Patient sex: M
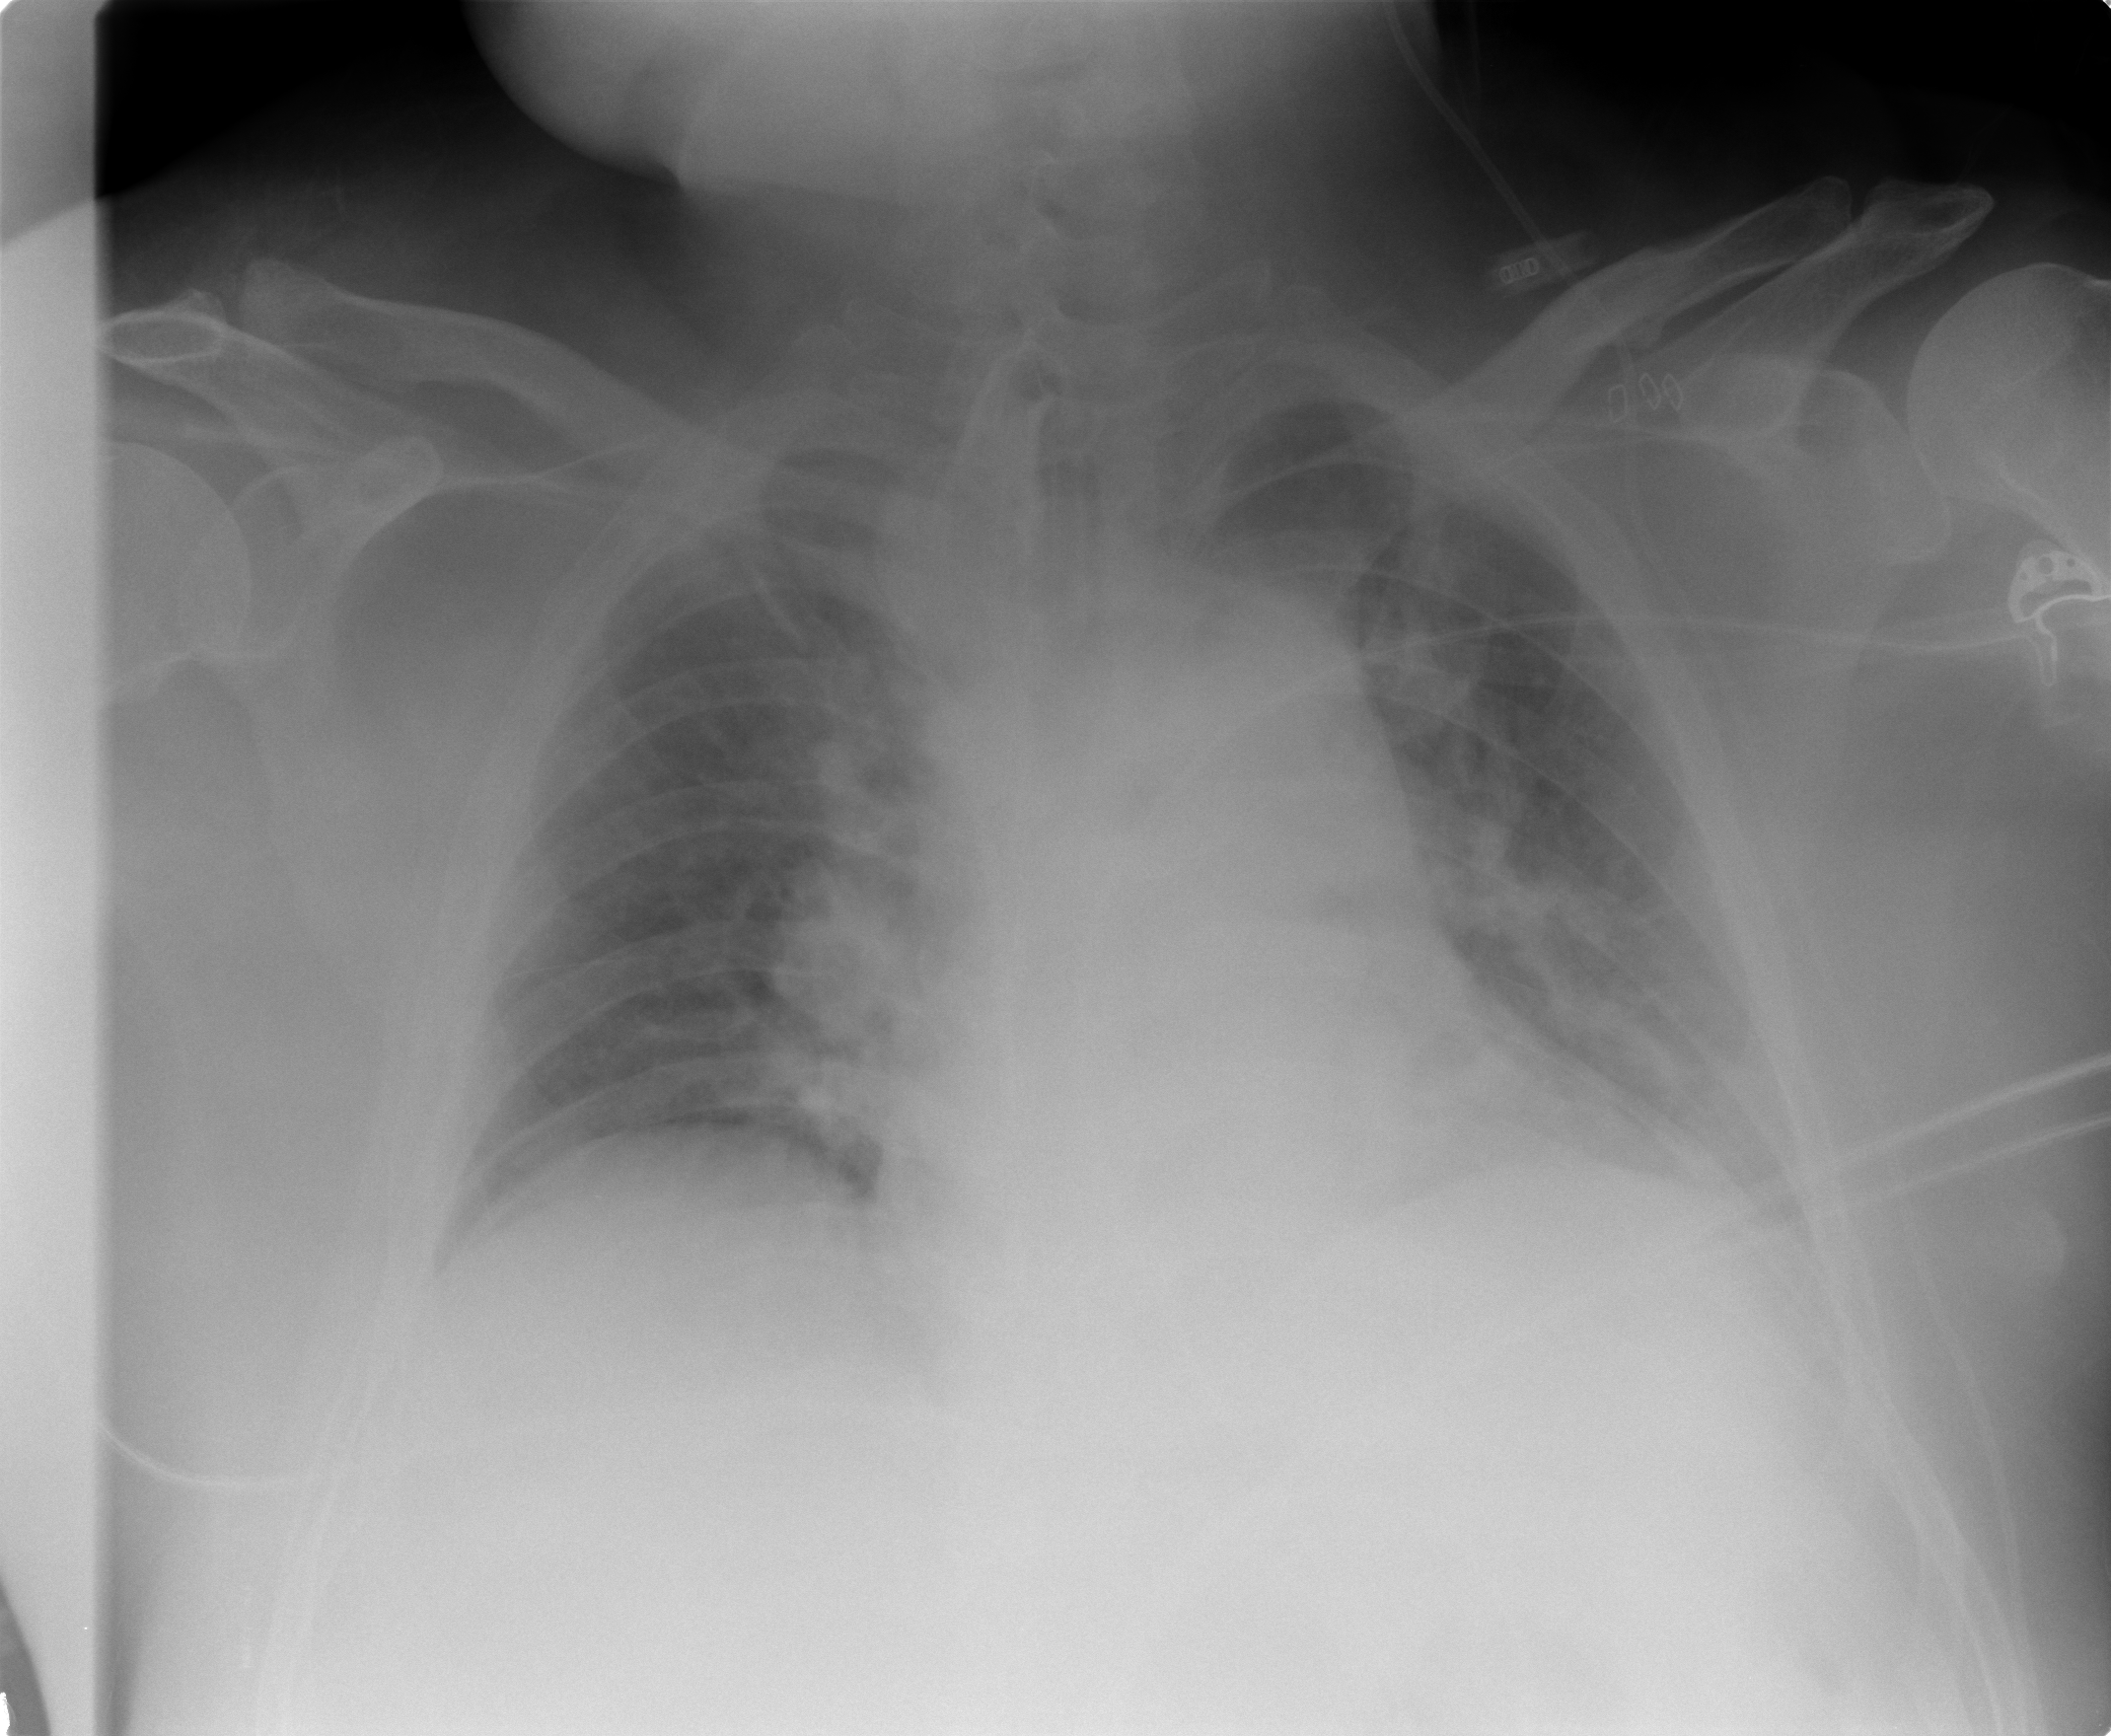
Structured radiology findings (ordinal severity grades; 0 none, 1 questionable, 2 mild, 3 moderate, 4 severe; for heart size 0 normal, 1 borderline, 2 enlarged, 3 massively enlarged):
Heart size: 2
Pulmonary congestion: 2
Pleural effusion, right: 1
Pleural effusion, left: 2
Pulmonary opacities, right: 0
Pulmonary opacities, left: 0
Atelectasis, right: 2
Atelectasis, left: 2